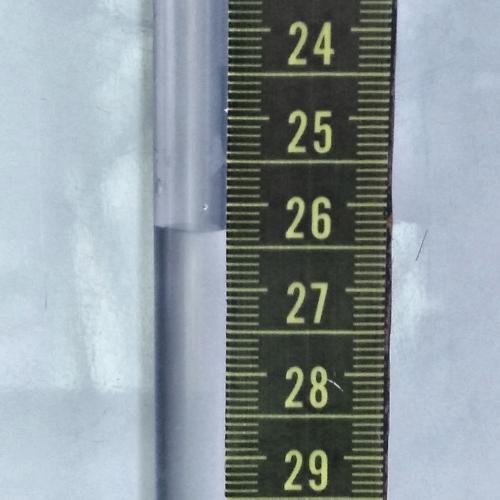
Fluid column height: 26.3 cm